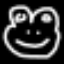
Label: frog